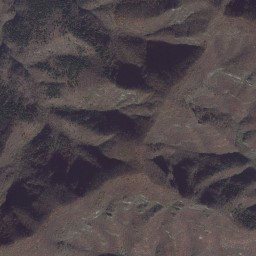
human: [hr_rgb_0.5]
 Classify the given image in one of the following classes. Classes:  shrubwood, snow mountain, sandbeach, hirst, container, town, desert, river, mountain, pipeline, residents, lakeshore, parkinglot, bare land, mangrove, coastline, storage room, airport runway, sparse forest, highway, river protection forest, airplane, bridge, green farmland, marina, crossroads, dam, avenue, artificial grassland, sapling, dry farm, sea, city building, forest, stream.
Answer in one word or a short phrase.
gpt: mountain